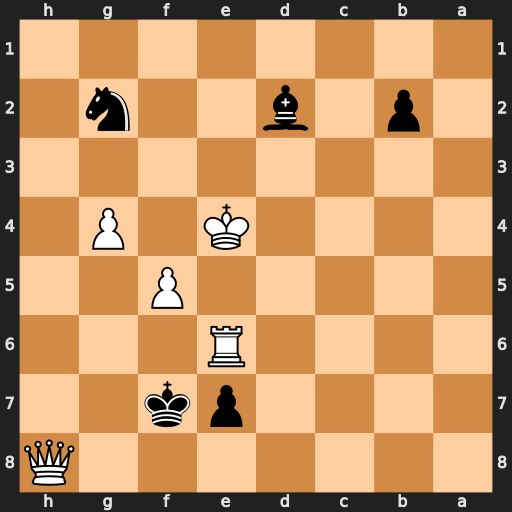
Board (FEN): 7Q/4pk2/4R3/5P2/4K1P1/8/1p1b2n1/8
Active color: b
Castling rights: -
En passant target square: -
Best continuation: b1=Q+ Kd5 Qb5+